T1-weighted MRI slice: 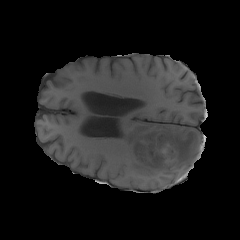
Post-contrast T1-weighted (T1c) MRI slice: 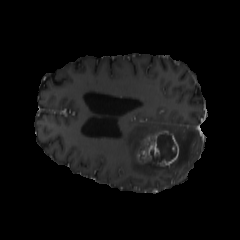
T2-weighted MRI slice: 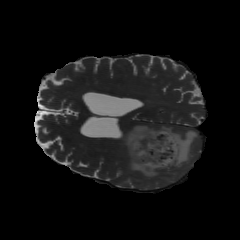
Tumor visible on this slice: yes